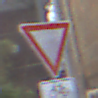
Verkehrszeichen: VorfahrtGewaehren
Zusatzzeichen unten: RichtungsangabeDurchPfeile9
Umgebung: Outdoor, Urban
Tageszeit: Midday
Wetter: Overcast
Licht: Natural
Jahreszeit: NotSpecified
Kontrast: LowContrast